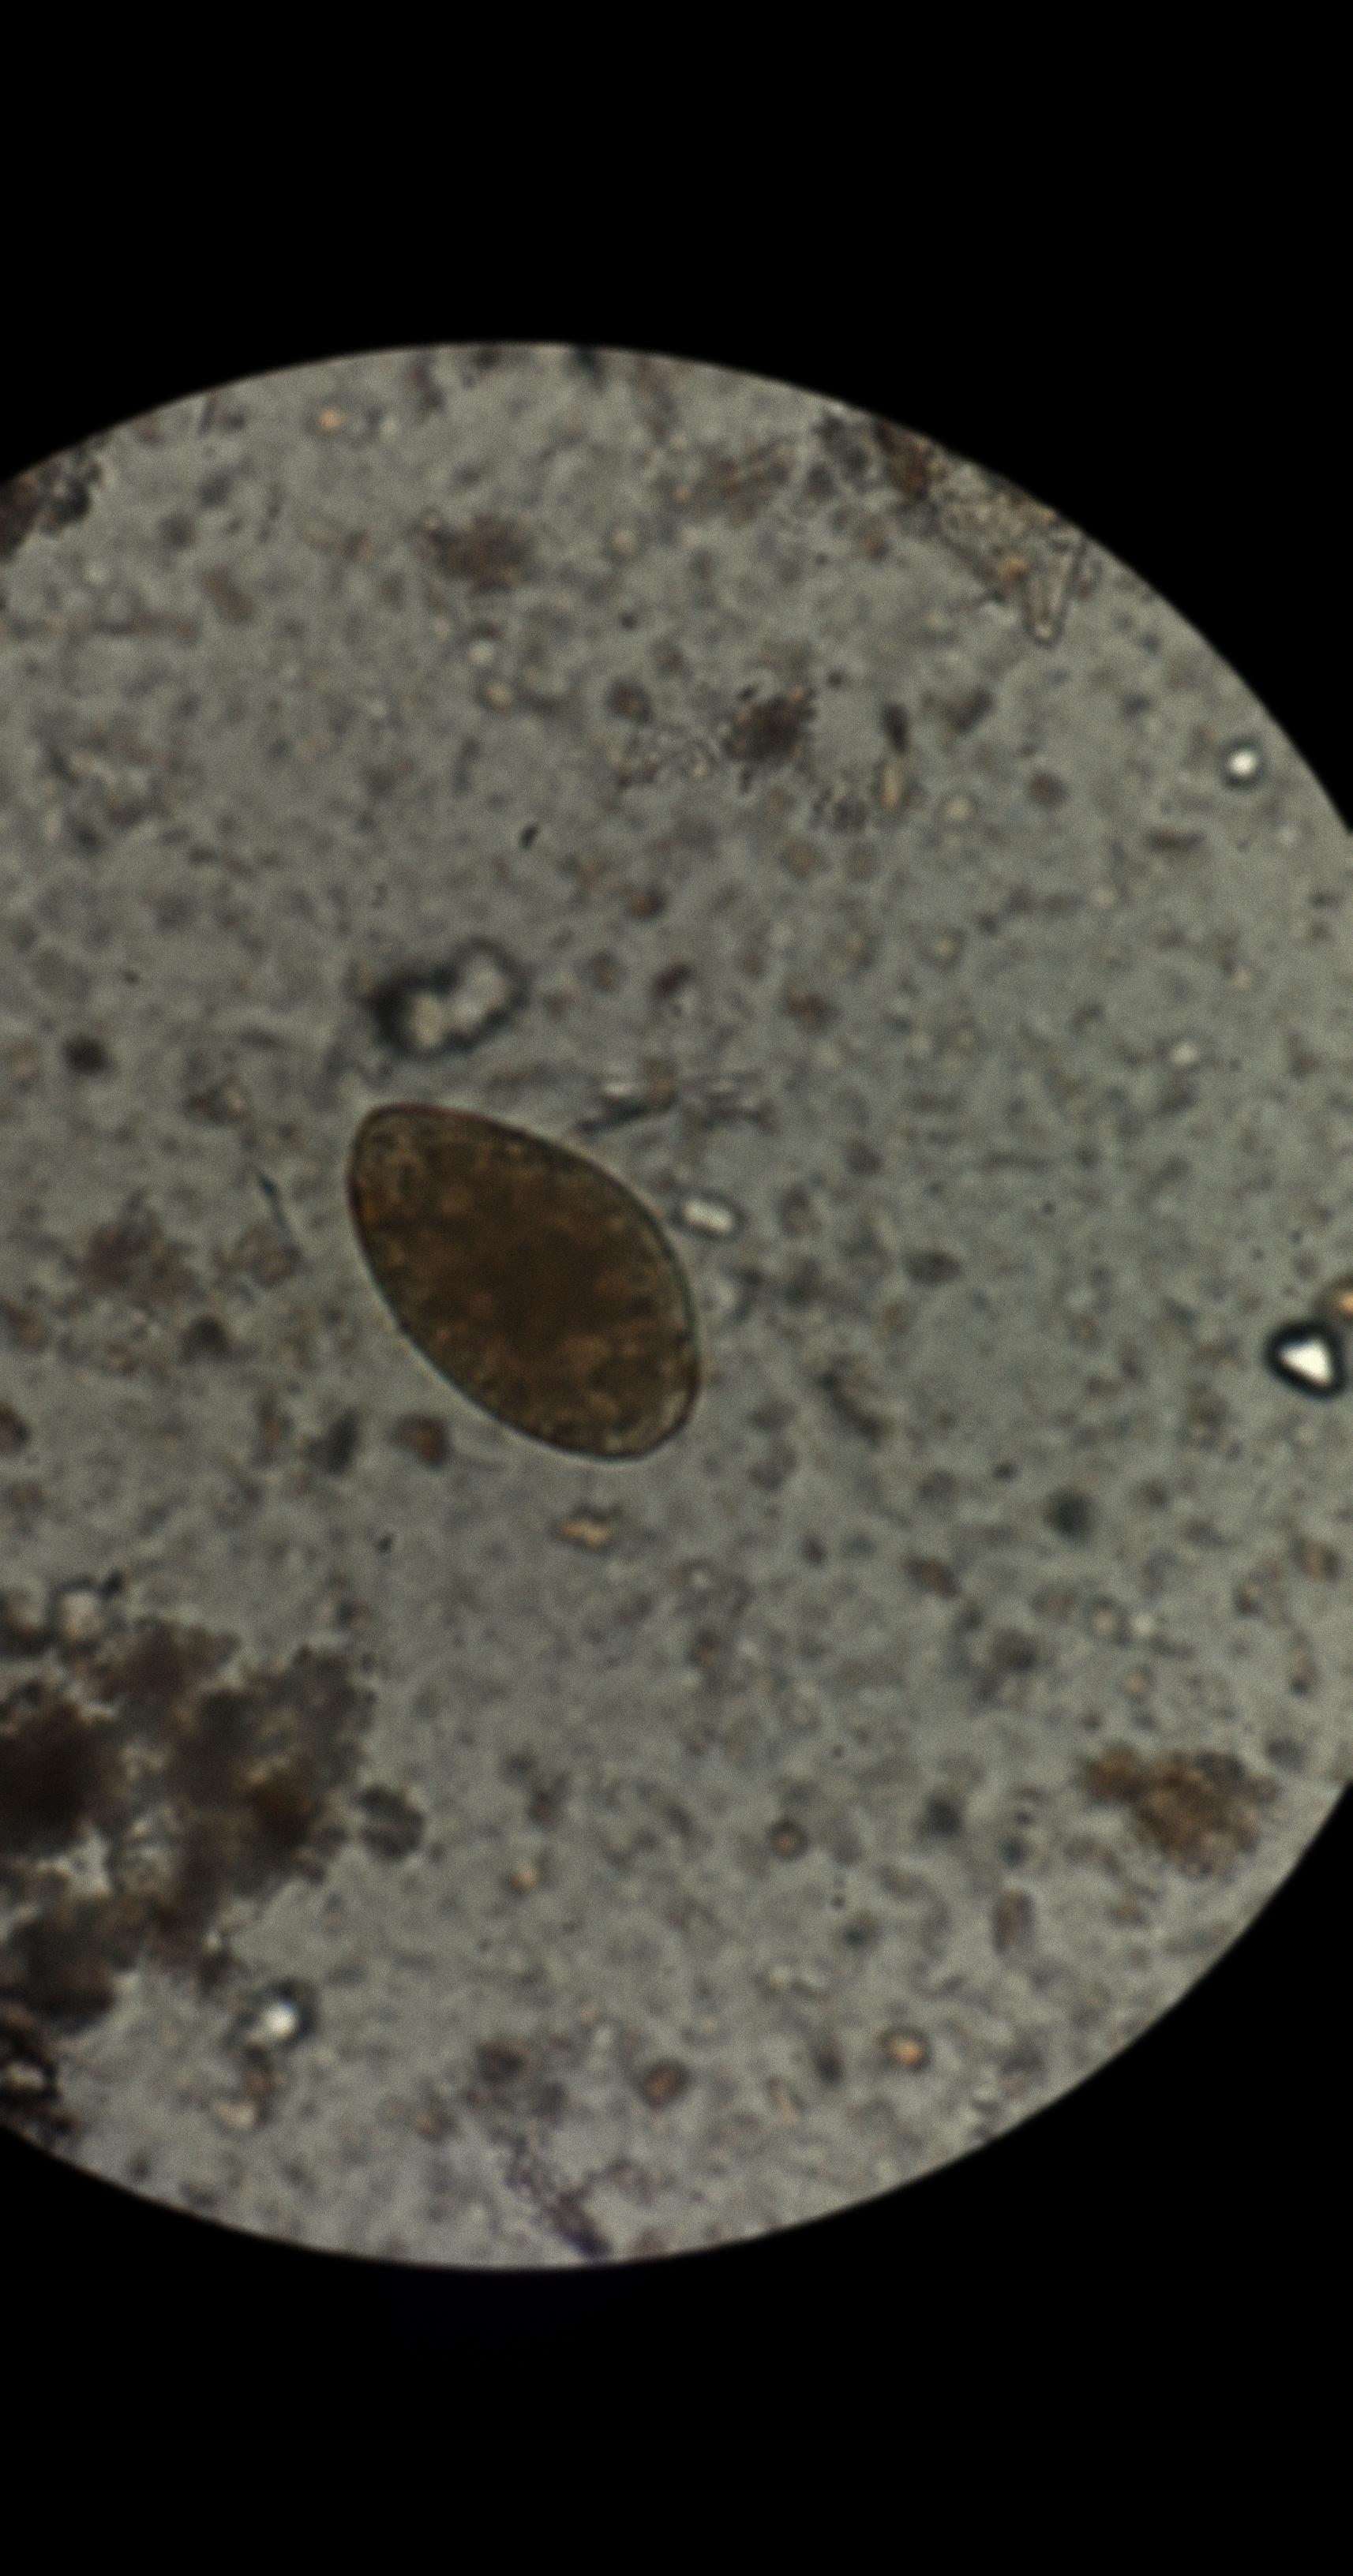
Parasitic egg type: Fasciolopsis buski